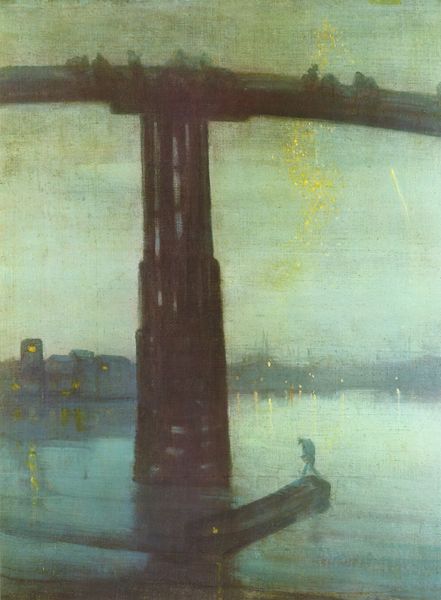
Titel: Die alte Battersea Brücke: Nocturne-Blau und Gold
Künstler: James Abbot McNeill Whistler
Standort: London
Institution: Tate Gallery
Schlagwörter: blau, gemälde, himmel, mann, meer, schatten, wasser, weiß, fluss, gelb, grün, impressionismus, menschen, see, sitzen, stadt, ufer, abend, braun, fenster, grau, lampen, laterne, licht, lichter, männer, nacht, pfeiler, schwarz, säule, türkis, gebäude, haus, leute, architektur, mensch, sockel, stehen, bild, dämmerung, häuser, morgen, sonnenaufgang, spiegelung, brücke, kanal, sonne, figur, personen, england, traurig, arbeit, boot, kahn, turm, schiff, schiffe, düster, bogen, man, passanten, fischer, moderne, schiffer, arbeiten, modern, dunst, nebel, sonnenuntergang, amerika, fußgänger, kutschen, arbeiter, hafen, strom, luft, turner, monet, ruderboot, maler, spiegeln, mondlicht, skyline, umriss, gestalt, leuchten, lichtreflexe, eindruck, impression, unscharf, pfosten, fliessend, grünblau, stadtansicht, stadtrand, mond, diesig, flusslandschaft, sterne, übergänge, trüb, fahren, seefahrt, blaugrau, konstruktion, atmosphäre, sfumato, bau, bauen, angler, steel, fischen, schottland, mehr, bauarbeiten, brückenpfeiler, spiegelt, staken, bott, feucht, großstadt, unschärfe, feuerwerk, komet, whistler, stars, people, überflutet, morge, buckliger, light, darkness, water, lights, boat, james abbot mcneill whistler, nocturne in blue and gold, blau und gold, hbrücke, harbour, brisge, fisherman, ships, newcastle